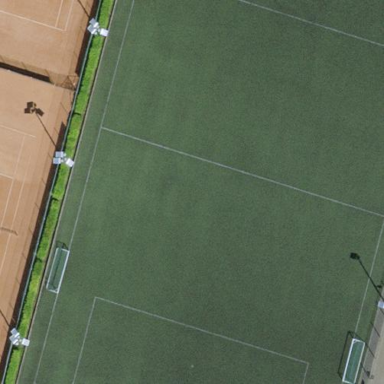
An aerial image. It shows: Soccer pitch for leisureland activities.